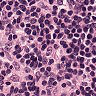
Metastatic tissue present: no